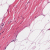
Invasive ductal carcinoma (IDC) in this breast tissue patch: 0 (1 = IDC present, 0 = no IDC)